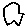
Label: hexagon